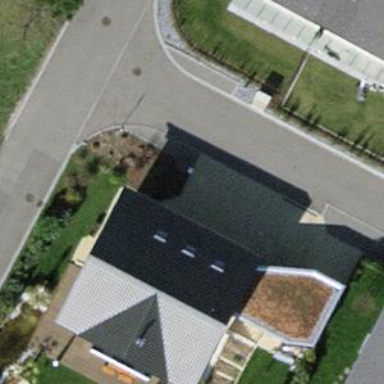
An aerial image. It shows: Simple and straightforward house.